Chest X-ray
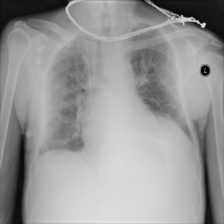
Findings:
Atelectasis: negative
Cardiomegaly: negative
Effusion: negative
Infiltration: negative
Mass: negative
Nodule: negative
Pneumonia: negative
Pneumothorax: negative
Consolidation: negative
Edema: negative
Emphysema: negative
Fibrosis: negative
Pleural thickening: negative
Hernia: negative